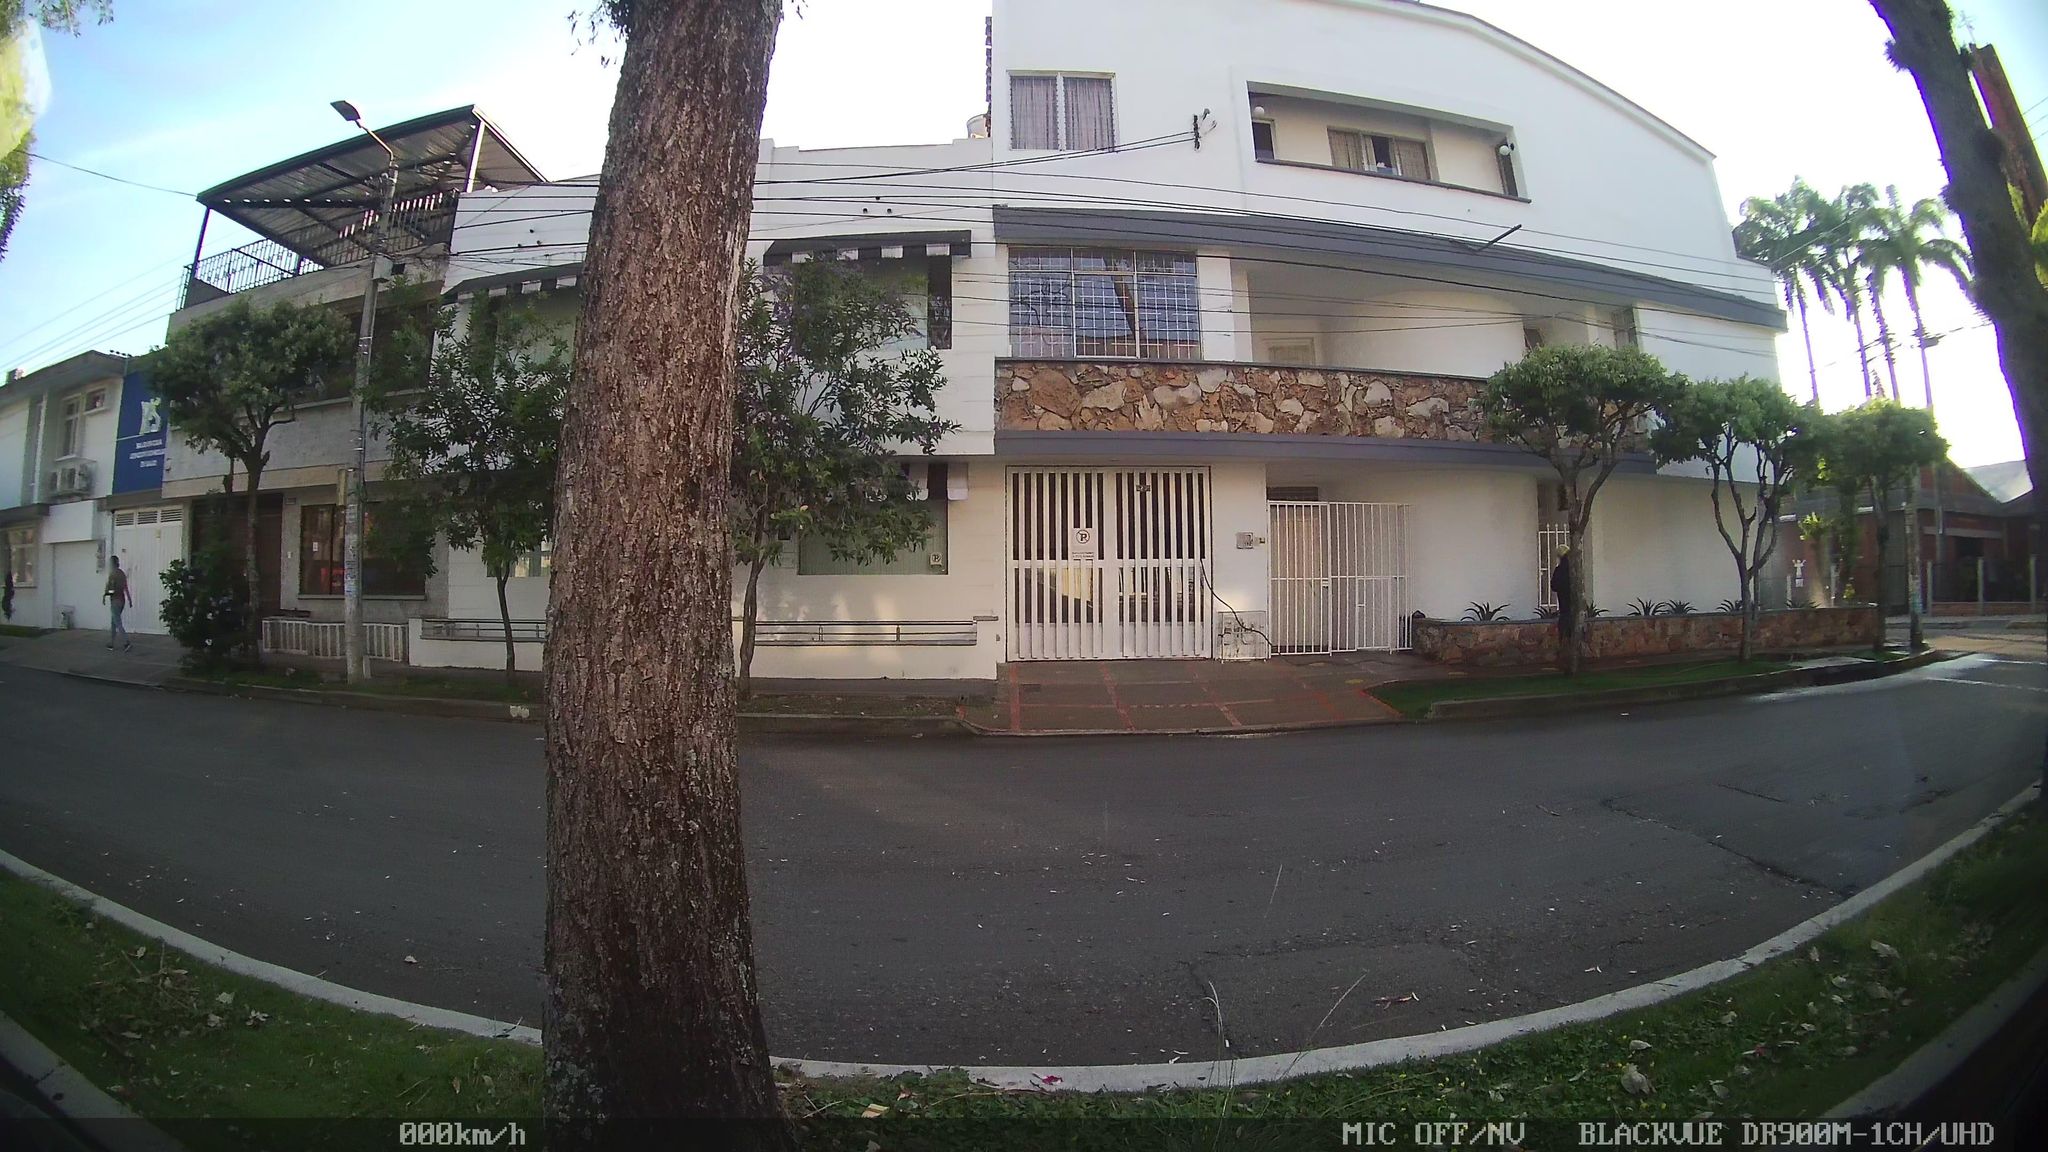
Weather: clear
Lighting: day
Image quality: good
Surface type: walking surface
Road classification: tertiary
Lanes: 2
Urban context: urban centre
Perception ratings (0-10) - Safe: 1.91, Lively: 3.28, Beautiful: 6.9, Boring: 4.89, Depressing: 4.53, Wealthy: 4.25